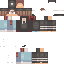
A female human skin with medium skin, wearing brown long hair dressed in a blue hoodie and black jeans, featuring a closed mouth.